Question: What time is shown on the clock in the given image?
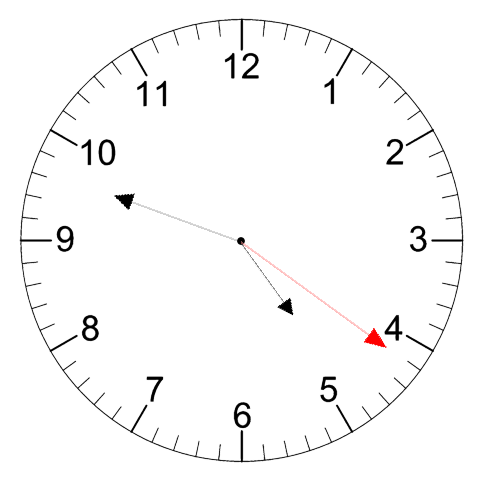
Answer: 04:48:21